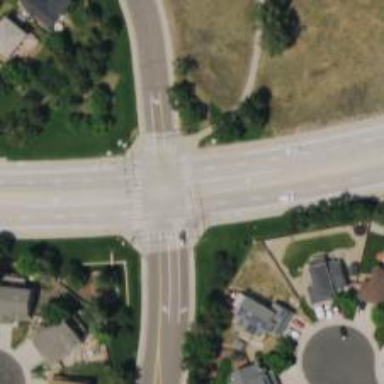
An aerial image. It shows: Footway crossing.